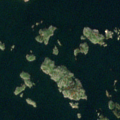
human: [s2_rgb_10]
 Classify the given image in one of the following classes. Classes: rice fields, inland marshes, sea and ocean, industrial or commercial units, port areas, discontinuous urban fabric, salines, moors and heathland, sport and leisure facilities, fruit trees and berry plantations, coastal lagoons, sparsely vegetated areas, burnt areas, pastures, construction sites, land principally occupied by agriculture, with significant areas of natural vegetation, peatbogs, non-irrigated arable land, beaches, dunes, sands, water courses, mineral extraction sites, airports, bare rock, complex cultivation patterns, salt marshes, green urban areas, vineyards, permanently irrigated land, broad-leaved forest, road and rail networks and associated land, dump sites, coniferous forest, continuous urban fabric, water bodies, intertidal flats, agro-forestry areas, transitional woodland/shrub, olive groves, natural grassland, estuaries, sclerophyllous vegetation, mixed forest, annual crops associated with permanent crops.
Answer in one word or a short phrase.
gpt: sea and ocean